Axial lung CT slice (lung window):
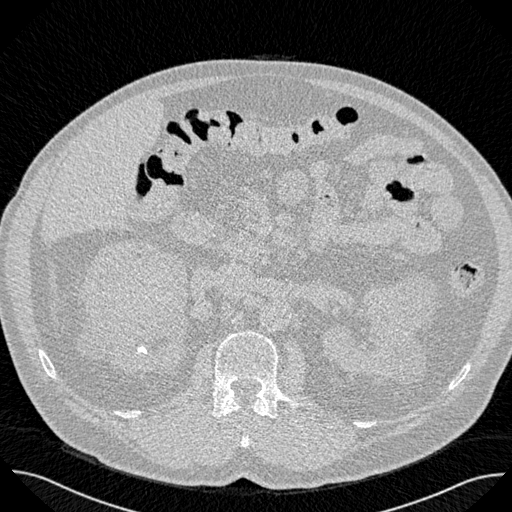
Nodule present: no